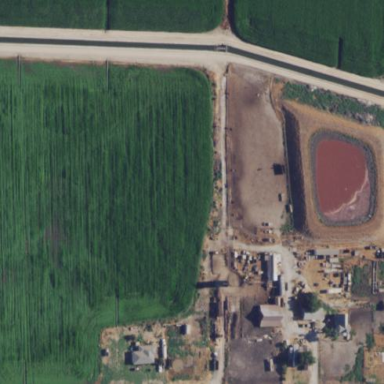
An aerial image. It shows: Farmyard area.